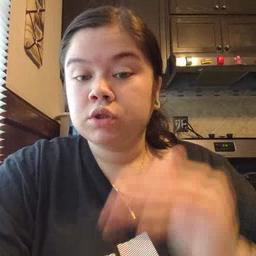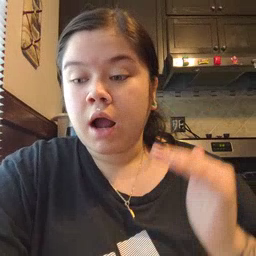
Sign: child